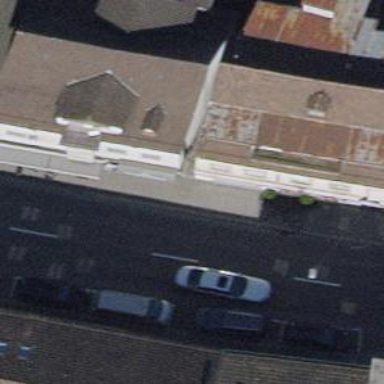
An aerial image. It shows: Clothing store.